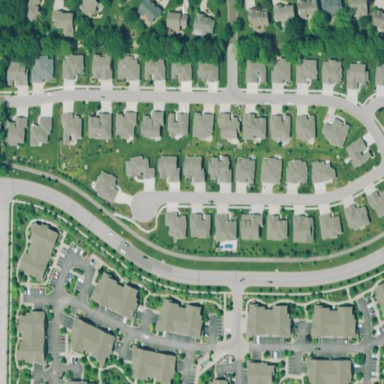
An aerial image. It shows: Residential area composed of single-family homes.